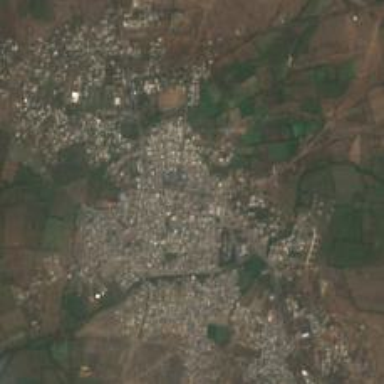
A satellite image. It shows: Town.